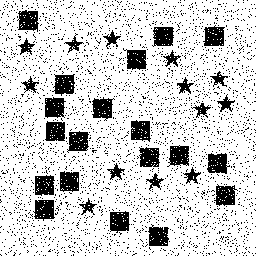
Squares: 19
Triangles: 0
Stars: 13
Total shapes: 32